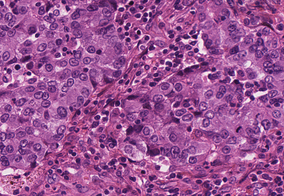
Tumor epithelial tissue: yes
Tumor-associated stroma tissue: yes
Normal tissue: no